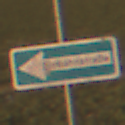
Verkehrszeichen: EinbahnstrasseLinksweisend
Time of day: SunriseSunset
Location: Outdoor (Nature)
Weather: PartlyCloudy
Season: NotSpecified
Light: Natural